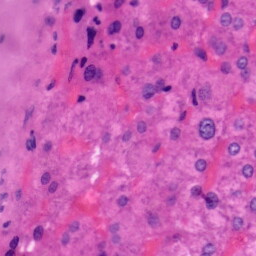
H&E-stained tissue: Liver